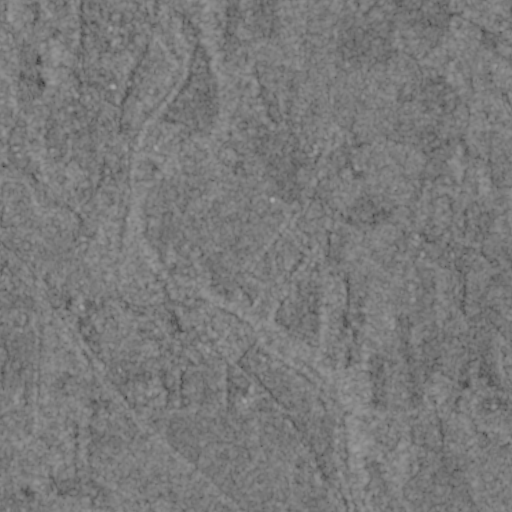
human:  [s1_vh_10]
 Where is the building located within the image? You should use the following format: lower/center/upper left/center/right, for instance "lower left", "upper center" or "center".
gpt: The building is located in the upper left of the image.
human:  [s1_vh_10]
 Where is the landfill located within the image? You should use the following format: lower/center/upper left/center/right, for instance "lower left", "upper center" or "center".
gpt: There is no landfill in the image.

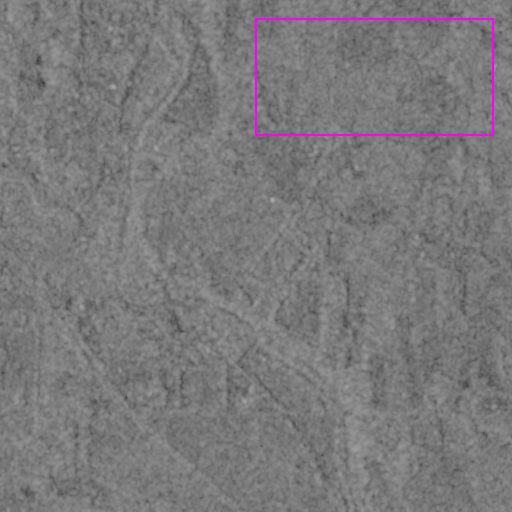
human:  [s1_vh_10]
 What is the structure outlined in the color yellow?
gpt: There is no yellow outline.
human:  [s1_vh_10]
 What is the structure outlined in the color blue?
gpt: There is no structure outlined in blue.